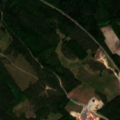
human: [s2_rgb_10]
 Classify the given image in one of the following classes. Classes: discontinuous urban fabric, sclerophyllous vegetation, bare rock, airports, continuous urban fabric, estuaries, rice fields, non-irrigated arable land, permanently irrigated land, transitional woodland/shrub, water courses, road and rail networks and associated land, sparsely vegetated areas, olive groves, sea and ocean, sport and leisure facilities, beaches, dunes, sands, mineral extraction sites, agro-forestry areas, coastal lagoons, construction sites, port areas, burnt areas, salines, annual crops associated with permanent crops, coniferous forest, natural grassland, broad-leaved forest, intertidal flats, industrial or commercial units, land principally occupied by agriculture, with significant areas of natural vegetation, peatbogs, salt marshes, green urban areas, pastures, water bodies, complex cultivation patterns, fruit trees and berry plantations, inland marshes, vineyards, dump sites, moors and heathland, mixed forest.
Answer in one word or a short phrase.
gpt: coniferous forest, mixed forest, transitional woodland/shrub